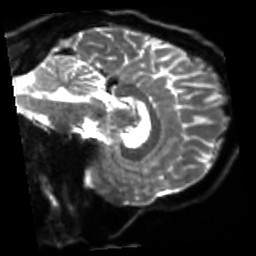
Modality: sbref
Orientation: sagittal
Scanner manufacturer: siemens
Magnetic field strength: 3 T
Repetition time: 4 s
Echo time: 0.0594 s